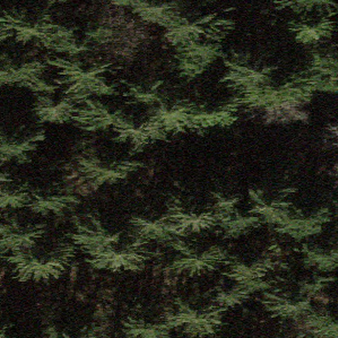
Label: other